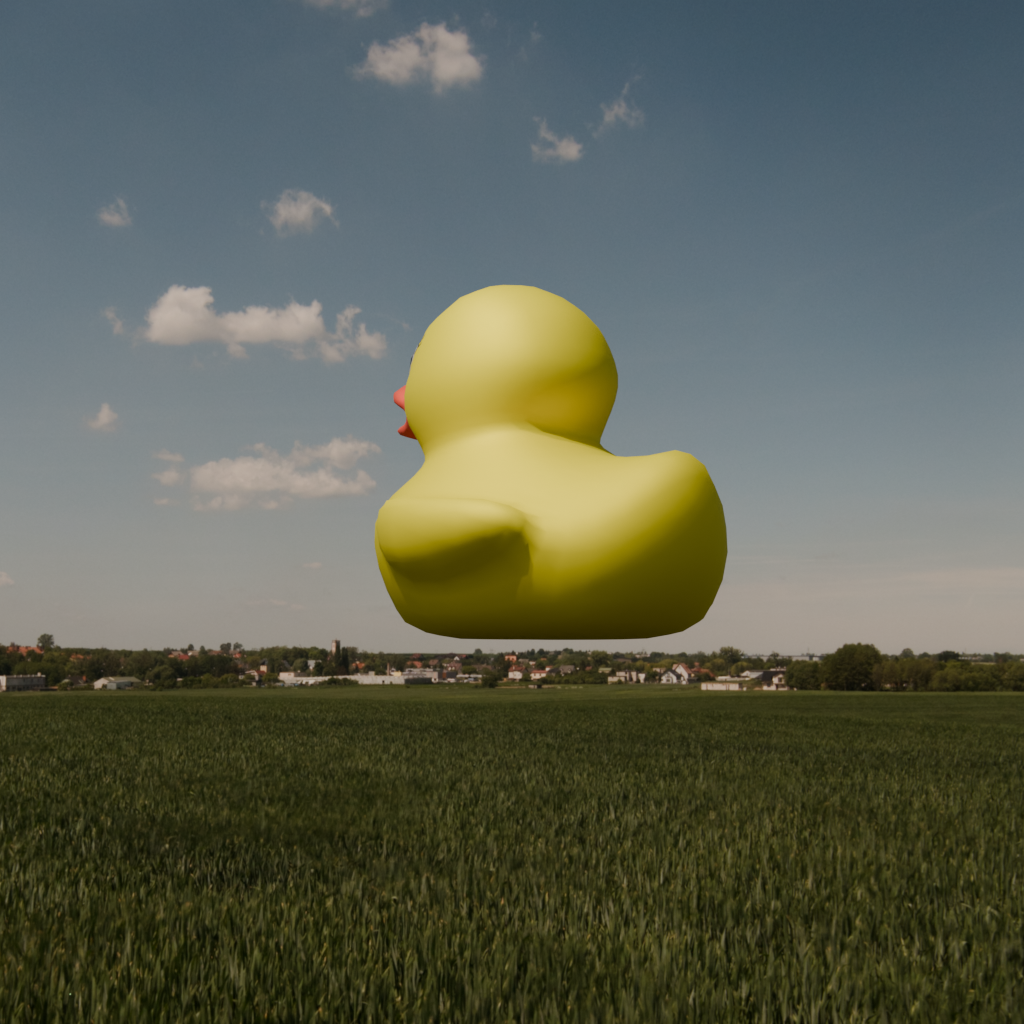
an image of a yellow rubber duck seen from <back_left> in a lush green field under a sunny sky with clouds.